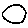
Label: moon